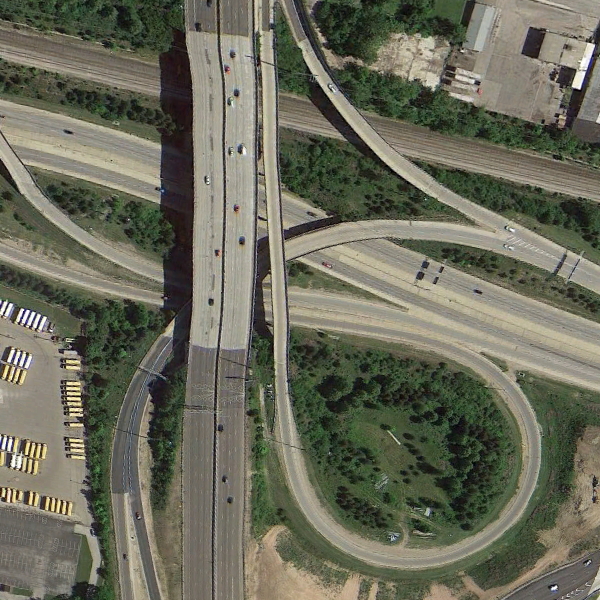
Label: Viaduct